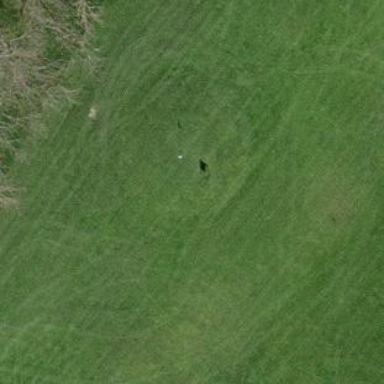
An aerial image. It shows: Green golf area with grass land use.